Question: What is the reading of this measurement?
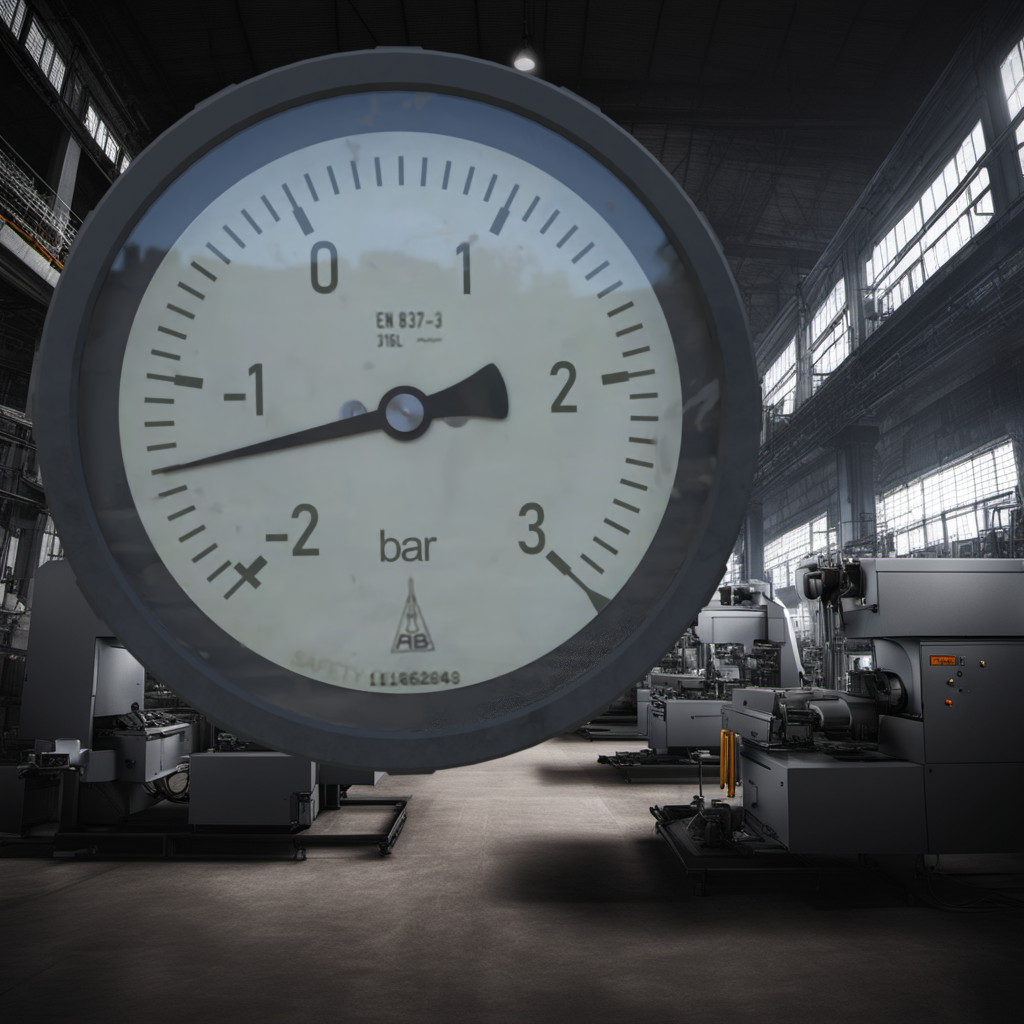
Answer: The result is -1.45
Question: What is the range of this measurement?
Answer: The range is from -2 to 3
Question: What is the minimum and maximum reading range of the measurement in the image?
Answer: The minimum value is -2 and the maximum value is 3